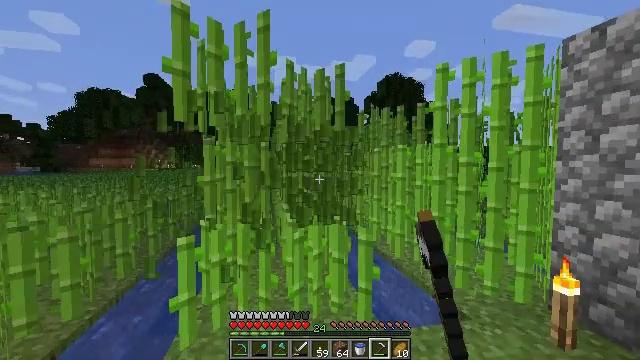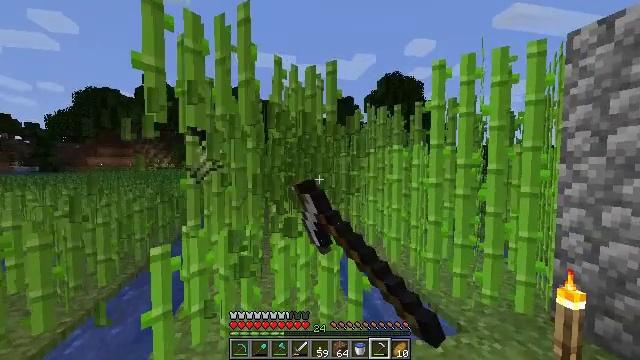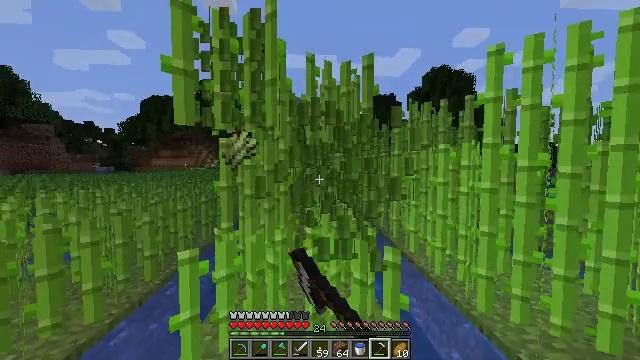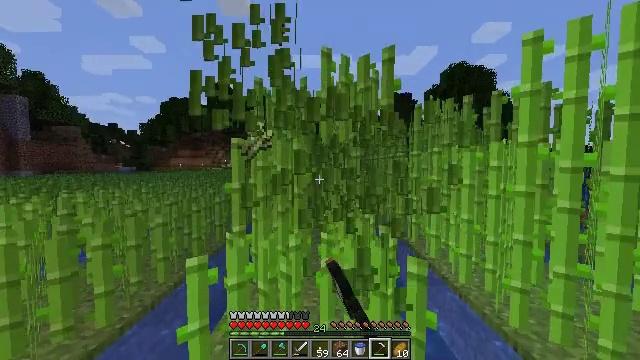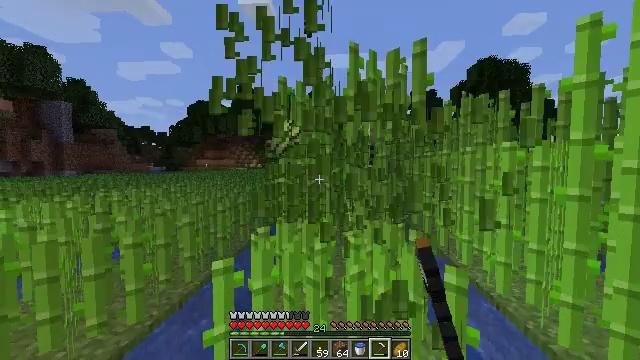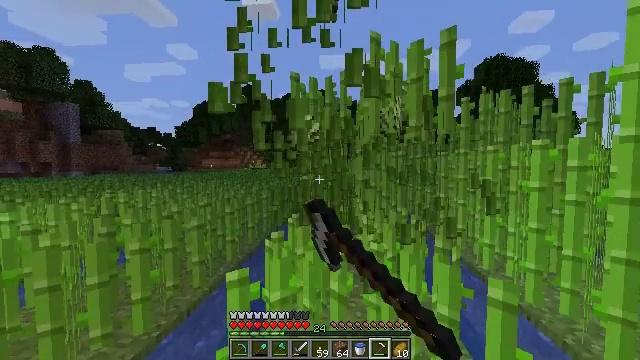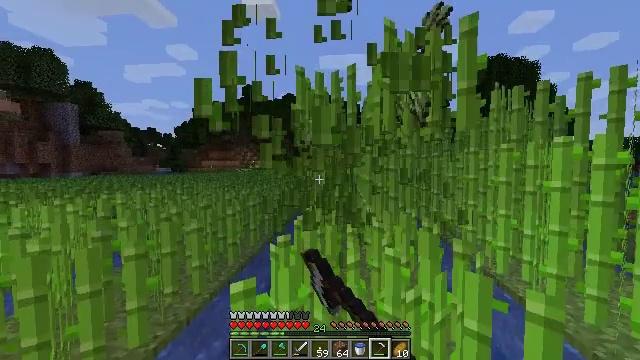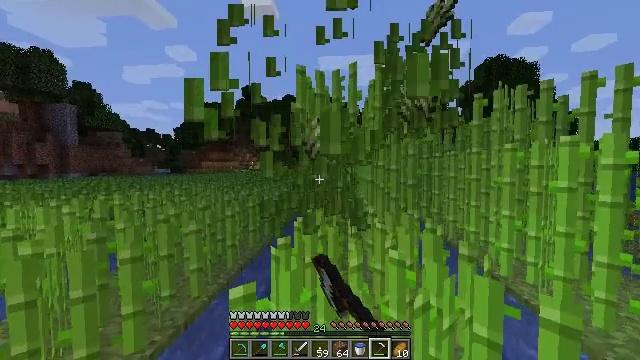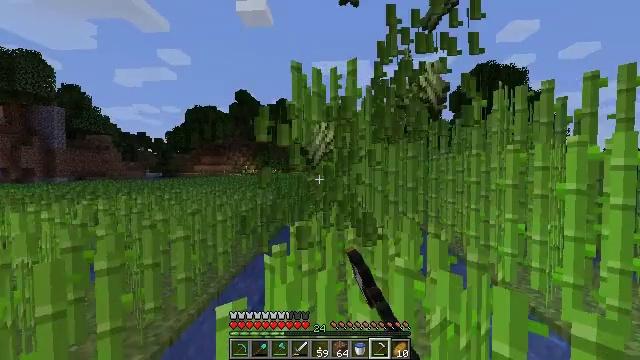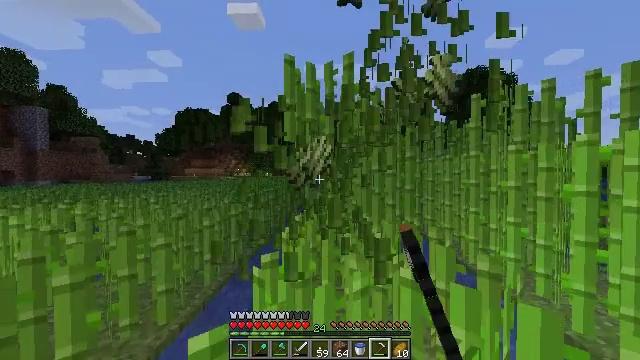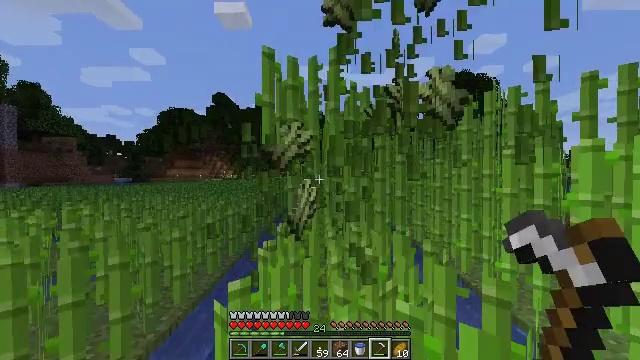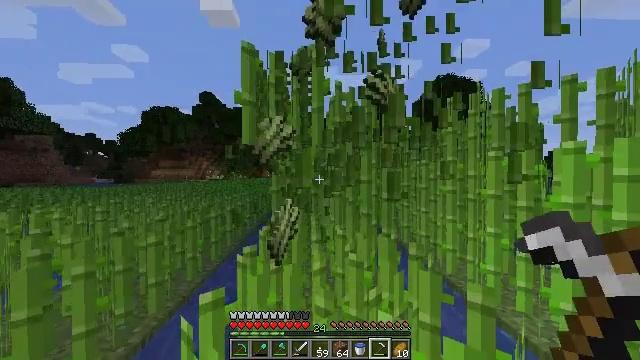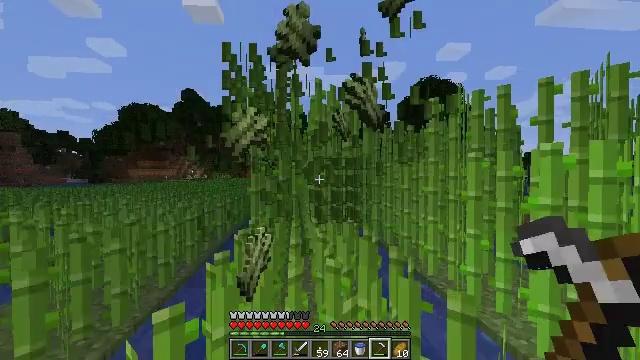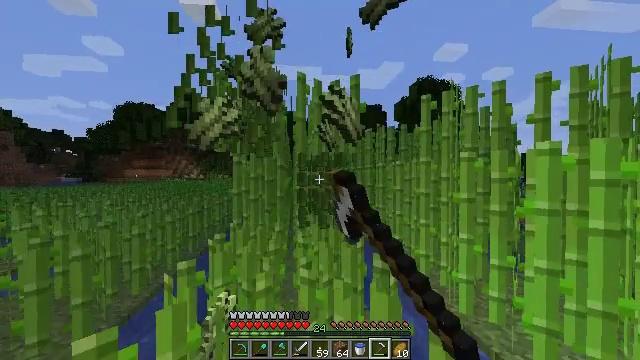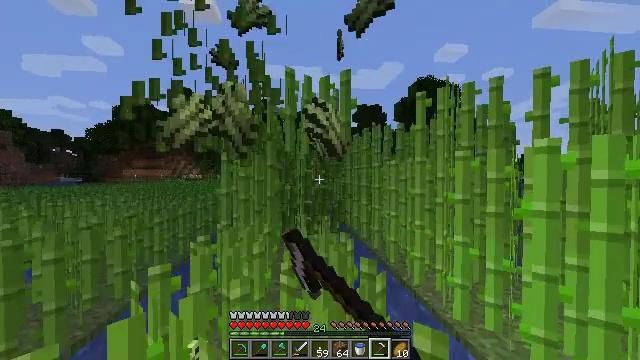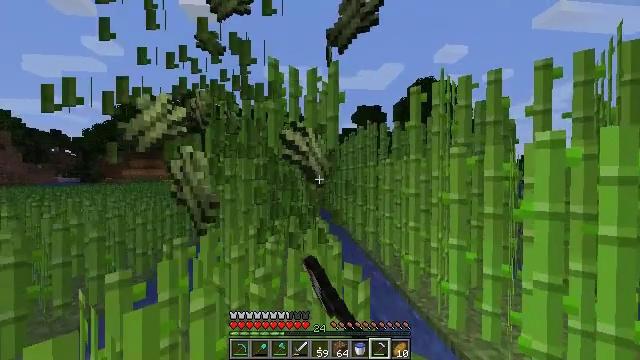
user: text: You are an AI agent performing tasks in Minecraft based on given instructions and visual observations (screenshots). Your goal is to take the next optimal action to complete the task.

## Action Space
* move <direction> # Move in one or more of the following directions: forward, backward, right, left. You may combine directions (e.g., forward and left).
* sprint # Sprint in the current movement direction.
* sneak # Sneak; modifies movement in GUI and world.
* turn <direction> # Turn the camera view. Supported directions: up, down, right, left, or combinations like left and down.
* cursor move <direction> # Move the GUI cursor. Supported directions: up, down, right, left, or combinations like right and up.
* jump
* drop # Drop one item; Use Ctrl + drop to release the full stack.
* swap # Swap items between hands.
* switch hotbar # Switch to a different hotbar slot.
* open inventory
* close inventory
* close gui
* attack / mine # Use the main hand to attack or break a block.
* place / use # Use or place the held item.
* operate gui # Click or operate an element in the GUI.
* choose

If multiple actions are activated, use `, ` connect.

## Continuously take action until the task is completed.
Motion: motion action
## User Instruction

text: Cut down the sugar cane stalks.
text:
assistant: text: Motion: move forward and move right, attack / mine
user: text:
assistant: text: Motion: move forward and move right, turn left, attack / mine
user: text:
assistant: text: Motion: move forward and move left, turn left, attack / mine
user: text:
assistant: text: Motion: move forward and move left, turn left, attack / mine
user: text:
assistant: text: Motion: move forward and move left, attack / mine
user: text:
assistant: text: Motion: move forward, attack / mine
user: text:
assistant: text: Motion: move forward, attack / mine
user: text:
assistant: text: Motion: move forward, turn right, attack / mine
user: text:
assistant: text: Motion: move forward, turn right, attack / mine
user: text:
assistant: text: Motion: move forward and move right, turn right, attack / mine
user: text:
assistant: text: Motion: move forward and move right, turn right, attack / mine
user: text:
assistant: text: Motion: move forward and move right, turn right, attack / mine
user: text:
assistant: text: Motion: move forward and move right, attack / mine
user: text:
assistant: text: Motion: move forward and move right, attack / mine
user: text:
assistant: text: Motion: move forward, attack / mine
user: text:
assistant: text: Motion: move forward and move left, turn left, attack / mine
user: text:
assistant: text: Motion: move forward and move left, turn left, attack / mine
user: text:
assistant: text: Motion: move forward and move left, turn left, attack / mine
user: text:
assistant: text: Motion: move forward, turn left, attack / mine
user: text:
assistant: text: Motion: move forward, attack / mine
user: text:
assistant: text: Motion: move forward, sprint, attack / mine
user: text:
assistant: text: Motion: move forward, sprint, attack / mine
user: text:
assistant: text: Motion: move forward, sprint, attack / mine
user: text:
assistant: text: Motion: move forward, sprint, attack / mine
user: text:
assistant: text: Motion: move forward, sprint, attack / mine
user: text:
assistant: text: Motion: move forward, sprint, turn right, attack / mine
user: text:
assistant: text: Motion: move forward and move left, sprint, turn right, attack / mine
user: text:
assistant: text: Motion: move forward and move left, sprint, turn right, attack / mine
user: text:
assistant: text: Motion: move forward and move left, sprint, attack / mine
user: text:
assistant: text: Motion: move forward and move right, sprint, attack / mine